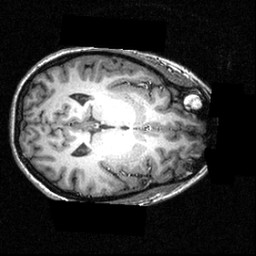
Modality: T1w
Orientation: axial
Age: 23
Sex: female
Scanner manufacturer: siemens
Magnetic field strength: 3.951 T
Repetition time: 1.5 s
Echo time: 0.00335 s